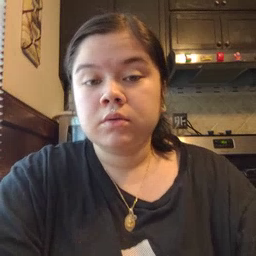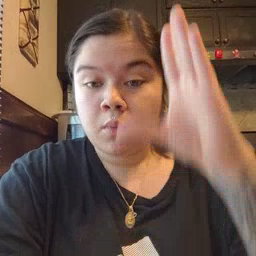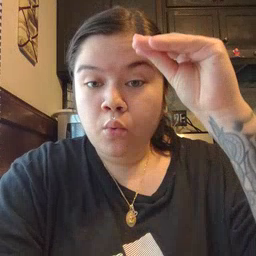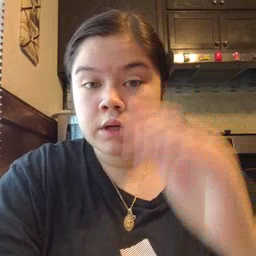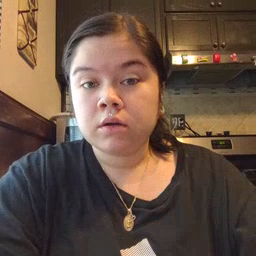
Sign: boy